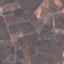
Land use / land cover: PermanentCrop